Field crop: tomato
Growth stage: 2
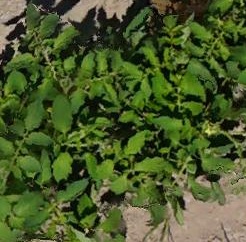
Species: tomato